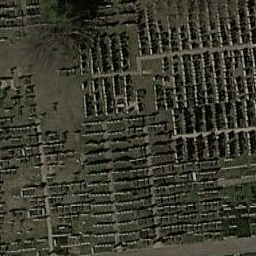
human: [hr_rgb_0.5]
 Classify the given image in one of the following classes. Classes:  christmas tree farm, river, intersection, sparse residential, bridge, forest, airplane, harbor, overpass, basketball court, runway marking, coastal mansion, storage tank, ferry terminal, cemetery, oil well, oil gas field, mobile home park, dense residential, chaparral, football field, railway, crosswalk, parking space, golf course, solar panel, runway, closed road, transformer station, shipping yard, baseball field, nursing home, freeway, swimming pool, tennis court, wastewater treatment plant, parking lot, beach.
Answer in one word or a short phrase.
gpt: cemetery